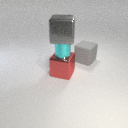
large gray rubber cube to the right of large red metal cube